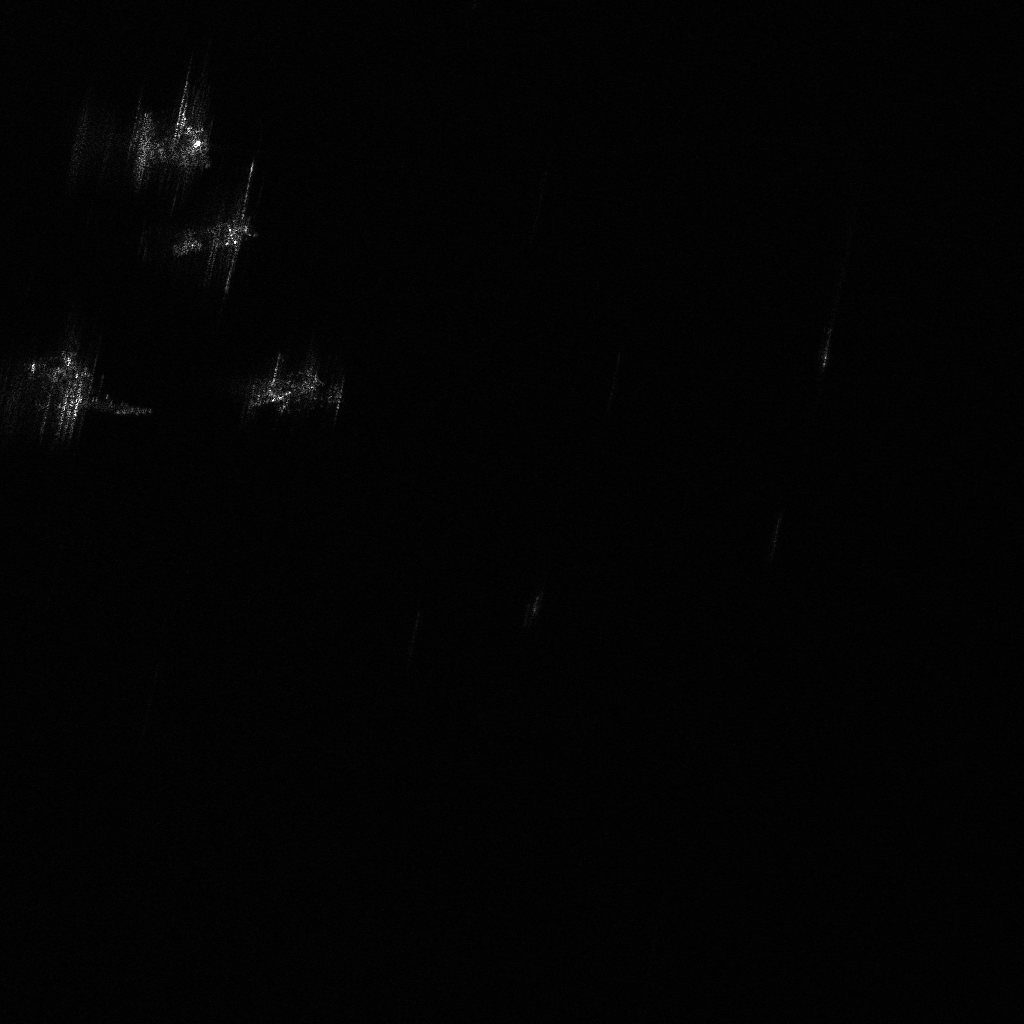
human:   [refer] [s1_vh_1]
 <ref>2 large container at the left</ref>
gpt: <box>[[7, 38, 16, 41, 2], [27, 33, 29, 41, 87]]</box>